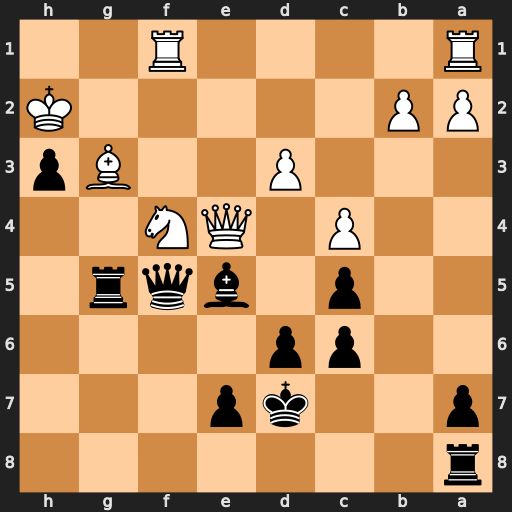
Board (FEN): r7/p2kp3/2pp4/2p1bqr1/2P1QN2/3P2Bp/PP5K/R4R2
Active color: b
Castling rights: -
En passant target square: -
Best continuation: Qxe4 dxe4 Rag8 Bh4 Rg4